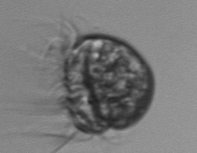
Label: Leegaardiella_ovalis